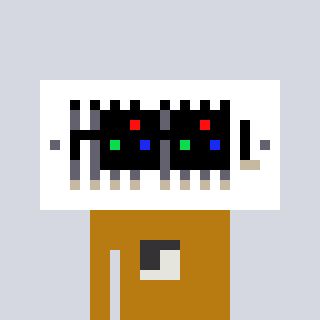
a pixel art character with square black sunglasses, a vent-shaped head and a gold-colored body on a cool background